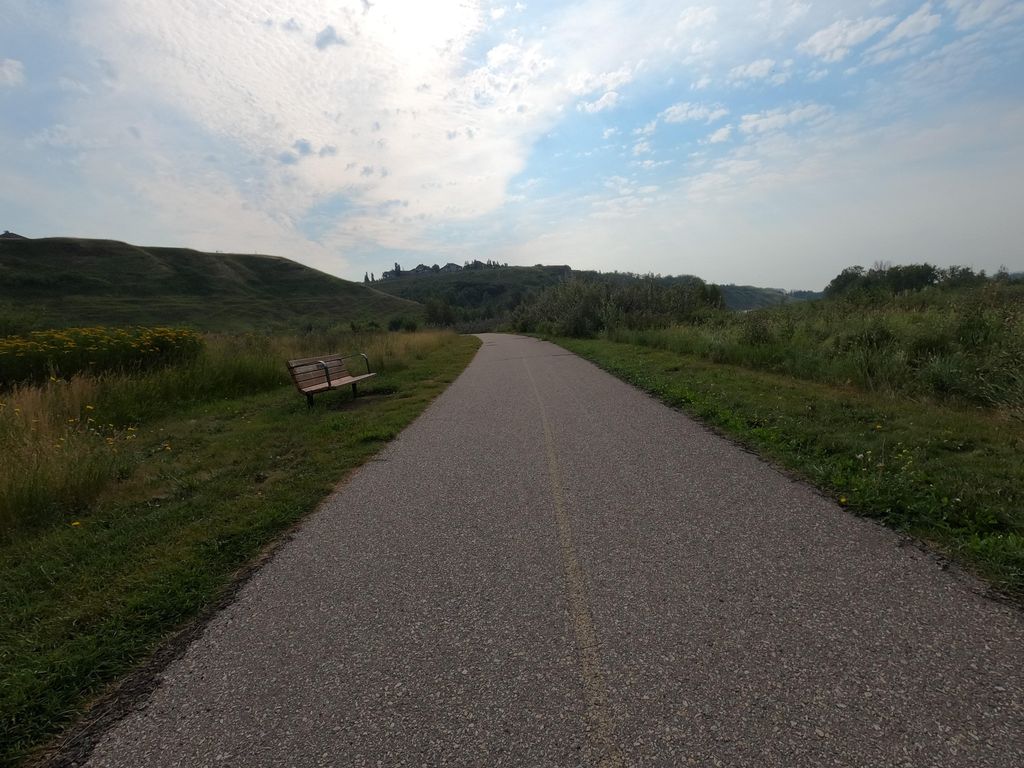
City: calgary